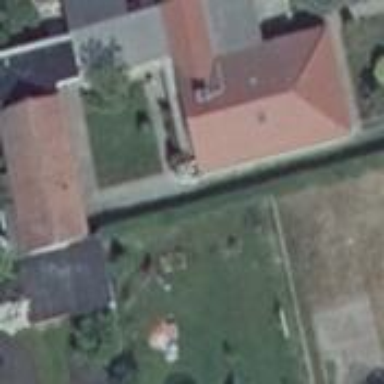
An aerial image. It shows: Building with hipped roof shape.